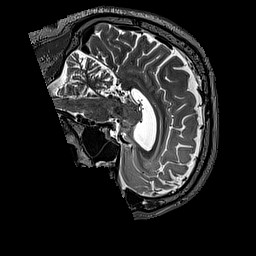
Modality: T2w
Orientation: sagittal
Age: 41
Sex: male
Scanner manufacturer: siemens
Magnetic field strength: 3 T
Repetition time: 3.2 s
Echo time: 0.567 s